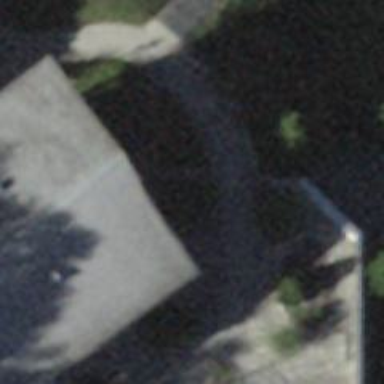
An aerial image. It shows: Set of steps on the road.